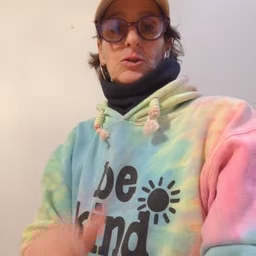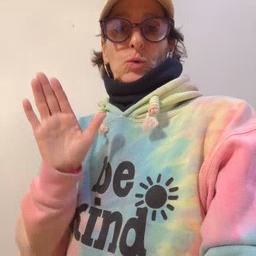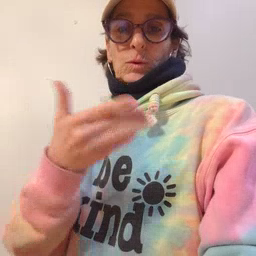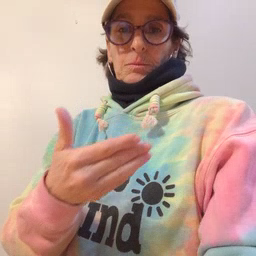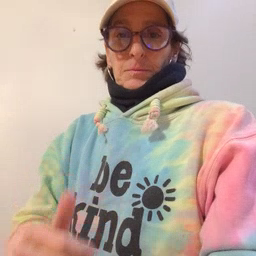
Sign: room